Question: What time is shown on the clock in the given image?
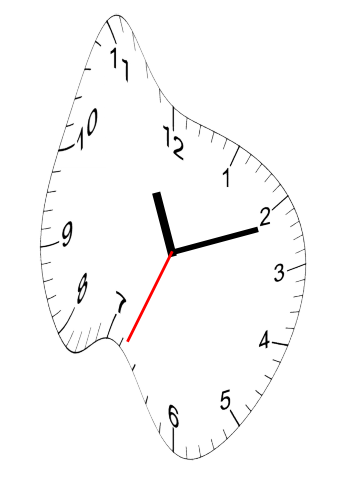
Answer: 11:11:34